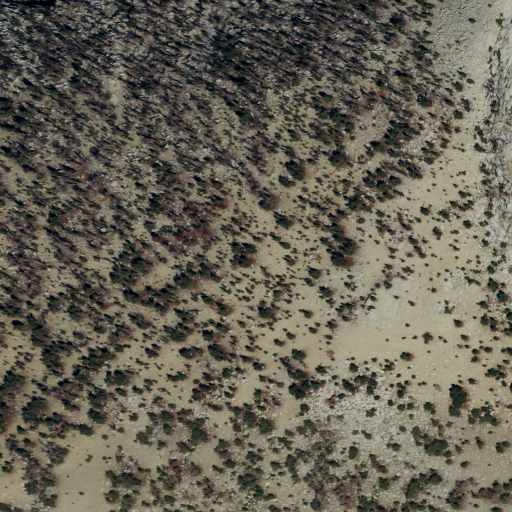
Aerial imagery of mountain in California named Burnt Mountain containing shrub and evergreen forest